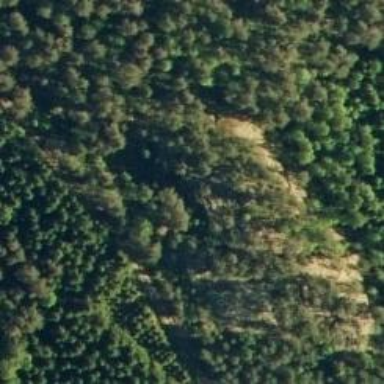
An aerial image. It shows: Landscape dominated by bare rock.